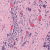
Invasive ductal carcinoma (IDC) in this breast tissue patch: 1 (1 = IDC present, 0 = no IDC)